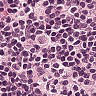
Metastatic tissue present: no